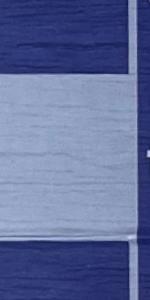
Label: Empty